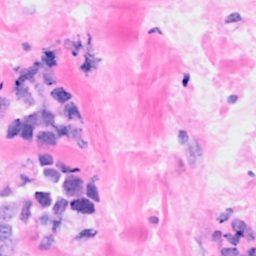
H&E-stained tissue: Breast